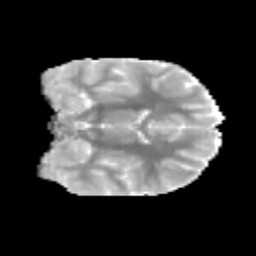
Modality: MD
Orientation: coronal
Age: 9
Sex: female
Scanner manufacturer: siemens
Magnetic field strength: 3 T
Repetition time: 3.8 s
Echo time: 0.07 s